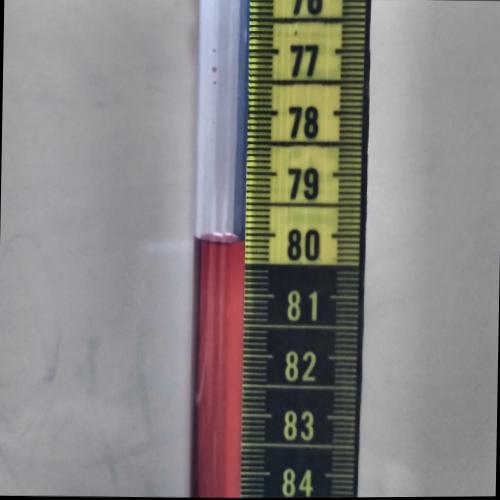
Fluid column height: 80.1 cm